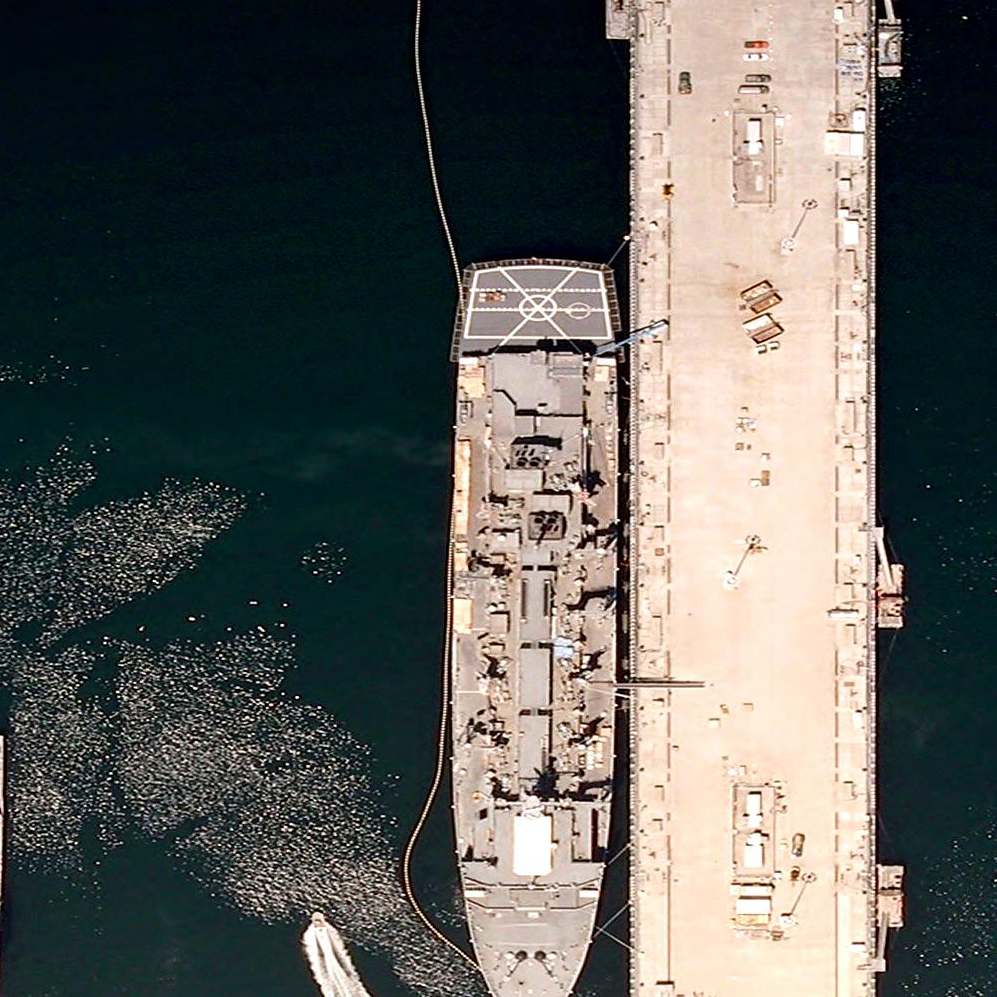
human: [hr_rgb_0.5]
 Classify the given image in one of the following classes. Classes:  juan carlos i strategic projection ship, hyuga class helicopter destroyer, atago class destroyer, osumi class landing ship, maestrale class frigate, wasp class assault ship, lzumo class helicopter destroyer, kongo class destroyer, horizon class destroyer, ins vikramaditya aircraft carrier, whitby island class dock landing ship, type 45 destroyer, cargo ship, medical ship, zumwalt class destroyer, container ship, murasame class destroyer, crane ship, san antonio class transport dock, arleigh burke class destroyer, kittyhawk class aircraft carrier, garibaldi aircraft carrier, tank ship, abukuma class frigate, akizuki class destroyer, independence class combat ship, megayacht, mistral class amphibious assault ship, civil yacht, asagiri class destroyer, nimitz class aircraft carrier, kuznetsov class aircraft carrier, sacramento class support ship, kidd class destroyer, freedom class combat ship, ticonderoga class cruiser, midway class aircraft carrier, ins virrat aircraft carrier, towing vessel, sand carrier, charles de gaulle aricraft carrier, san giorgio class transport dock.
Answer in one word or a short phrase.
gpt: Sacramento class support ship